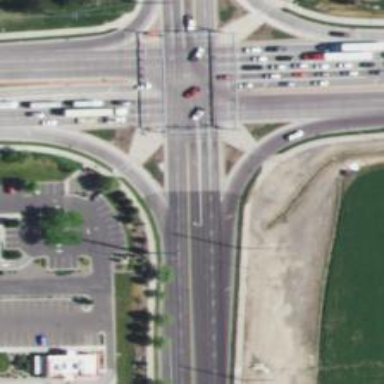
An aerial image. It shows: Trunk link highway.